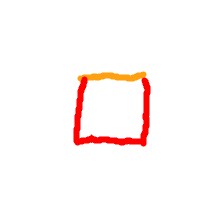
Shape: square